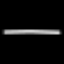
Label: line